Field crop: maize
Growth stage: 2
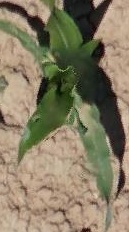
Species: maize